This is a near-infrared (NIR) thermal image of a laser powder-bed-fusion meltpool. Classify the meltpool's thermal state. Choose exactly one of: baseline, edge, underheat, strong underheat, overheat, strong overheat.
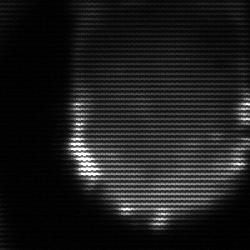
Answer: edge